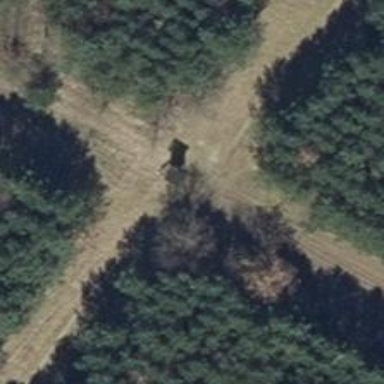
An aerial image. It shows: Hunting stand.